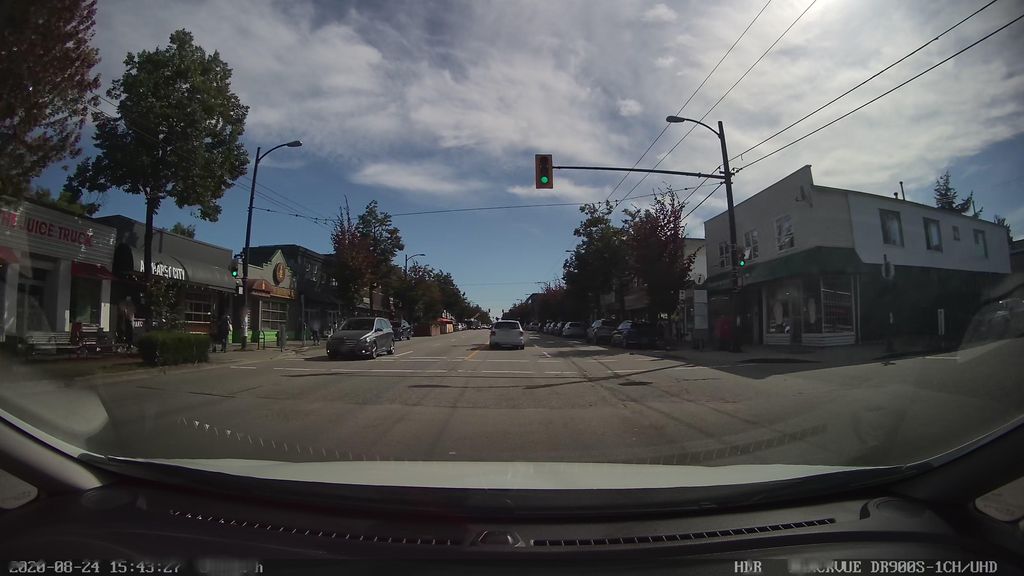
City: vancouver